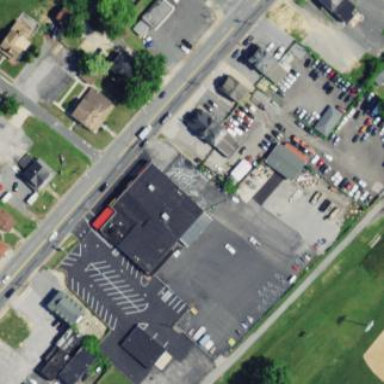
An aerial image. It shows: Car shop building.